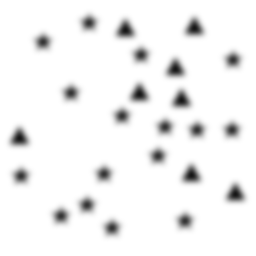
Squares: 0
Triangles: 8
Stars: 16
Total shapes: 24